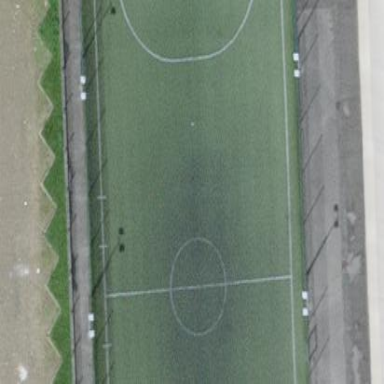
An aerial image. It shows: Soccer pitch with artificial turf designed for leisure and sports activities.